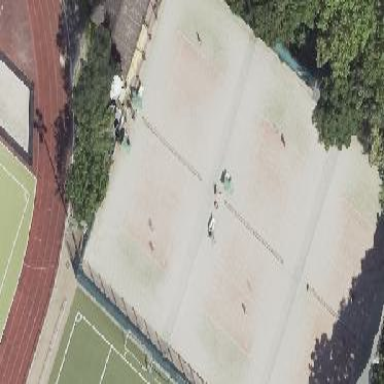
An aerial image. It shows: Tennis court with tartan surface on leisure land pitch.